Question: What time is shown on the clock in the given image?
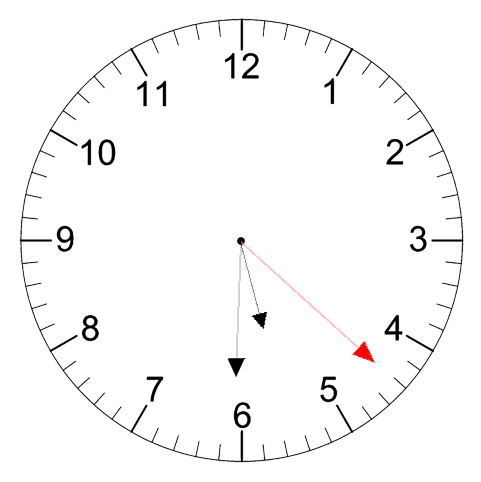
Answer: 05:30:22